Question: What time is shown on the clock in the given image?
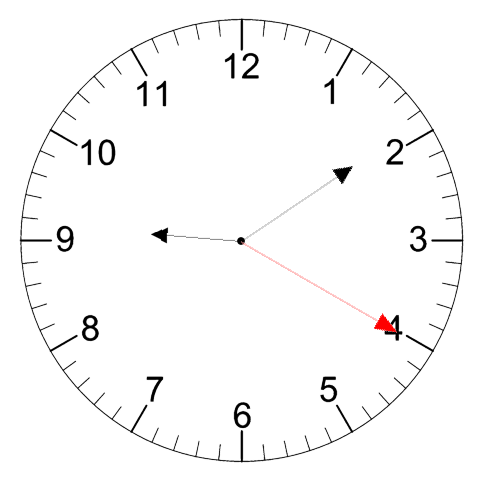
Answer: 09:09:20